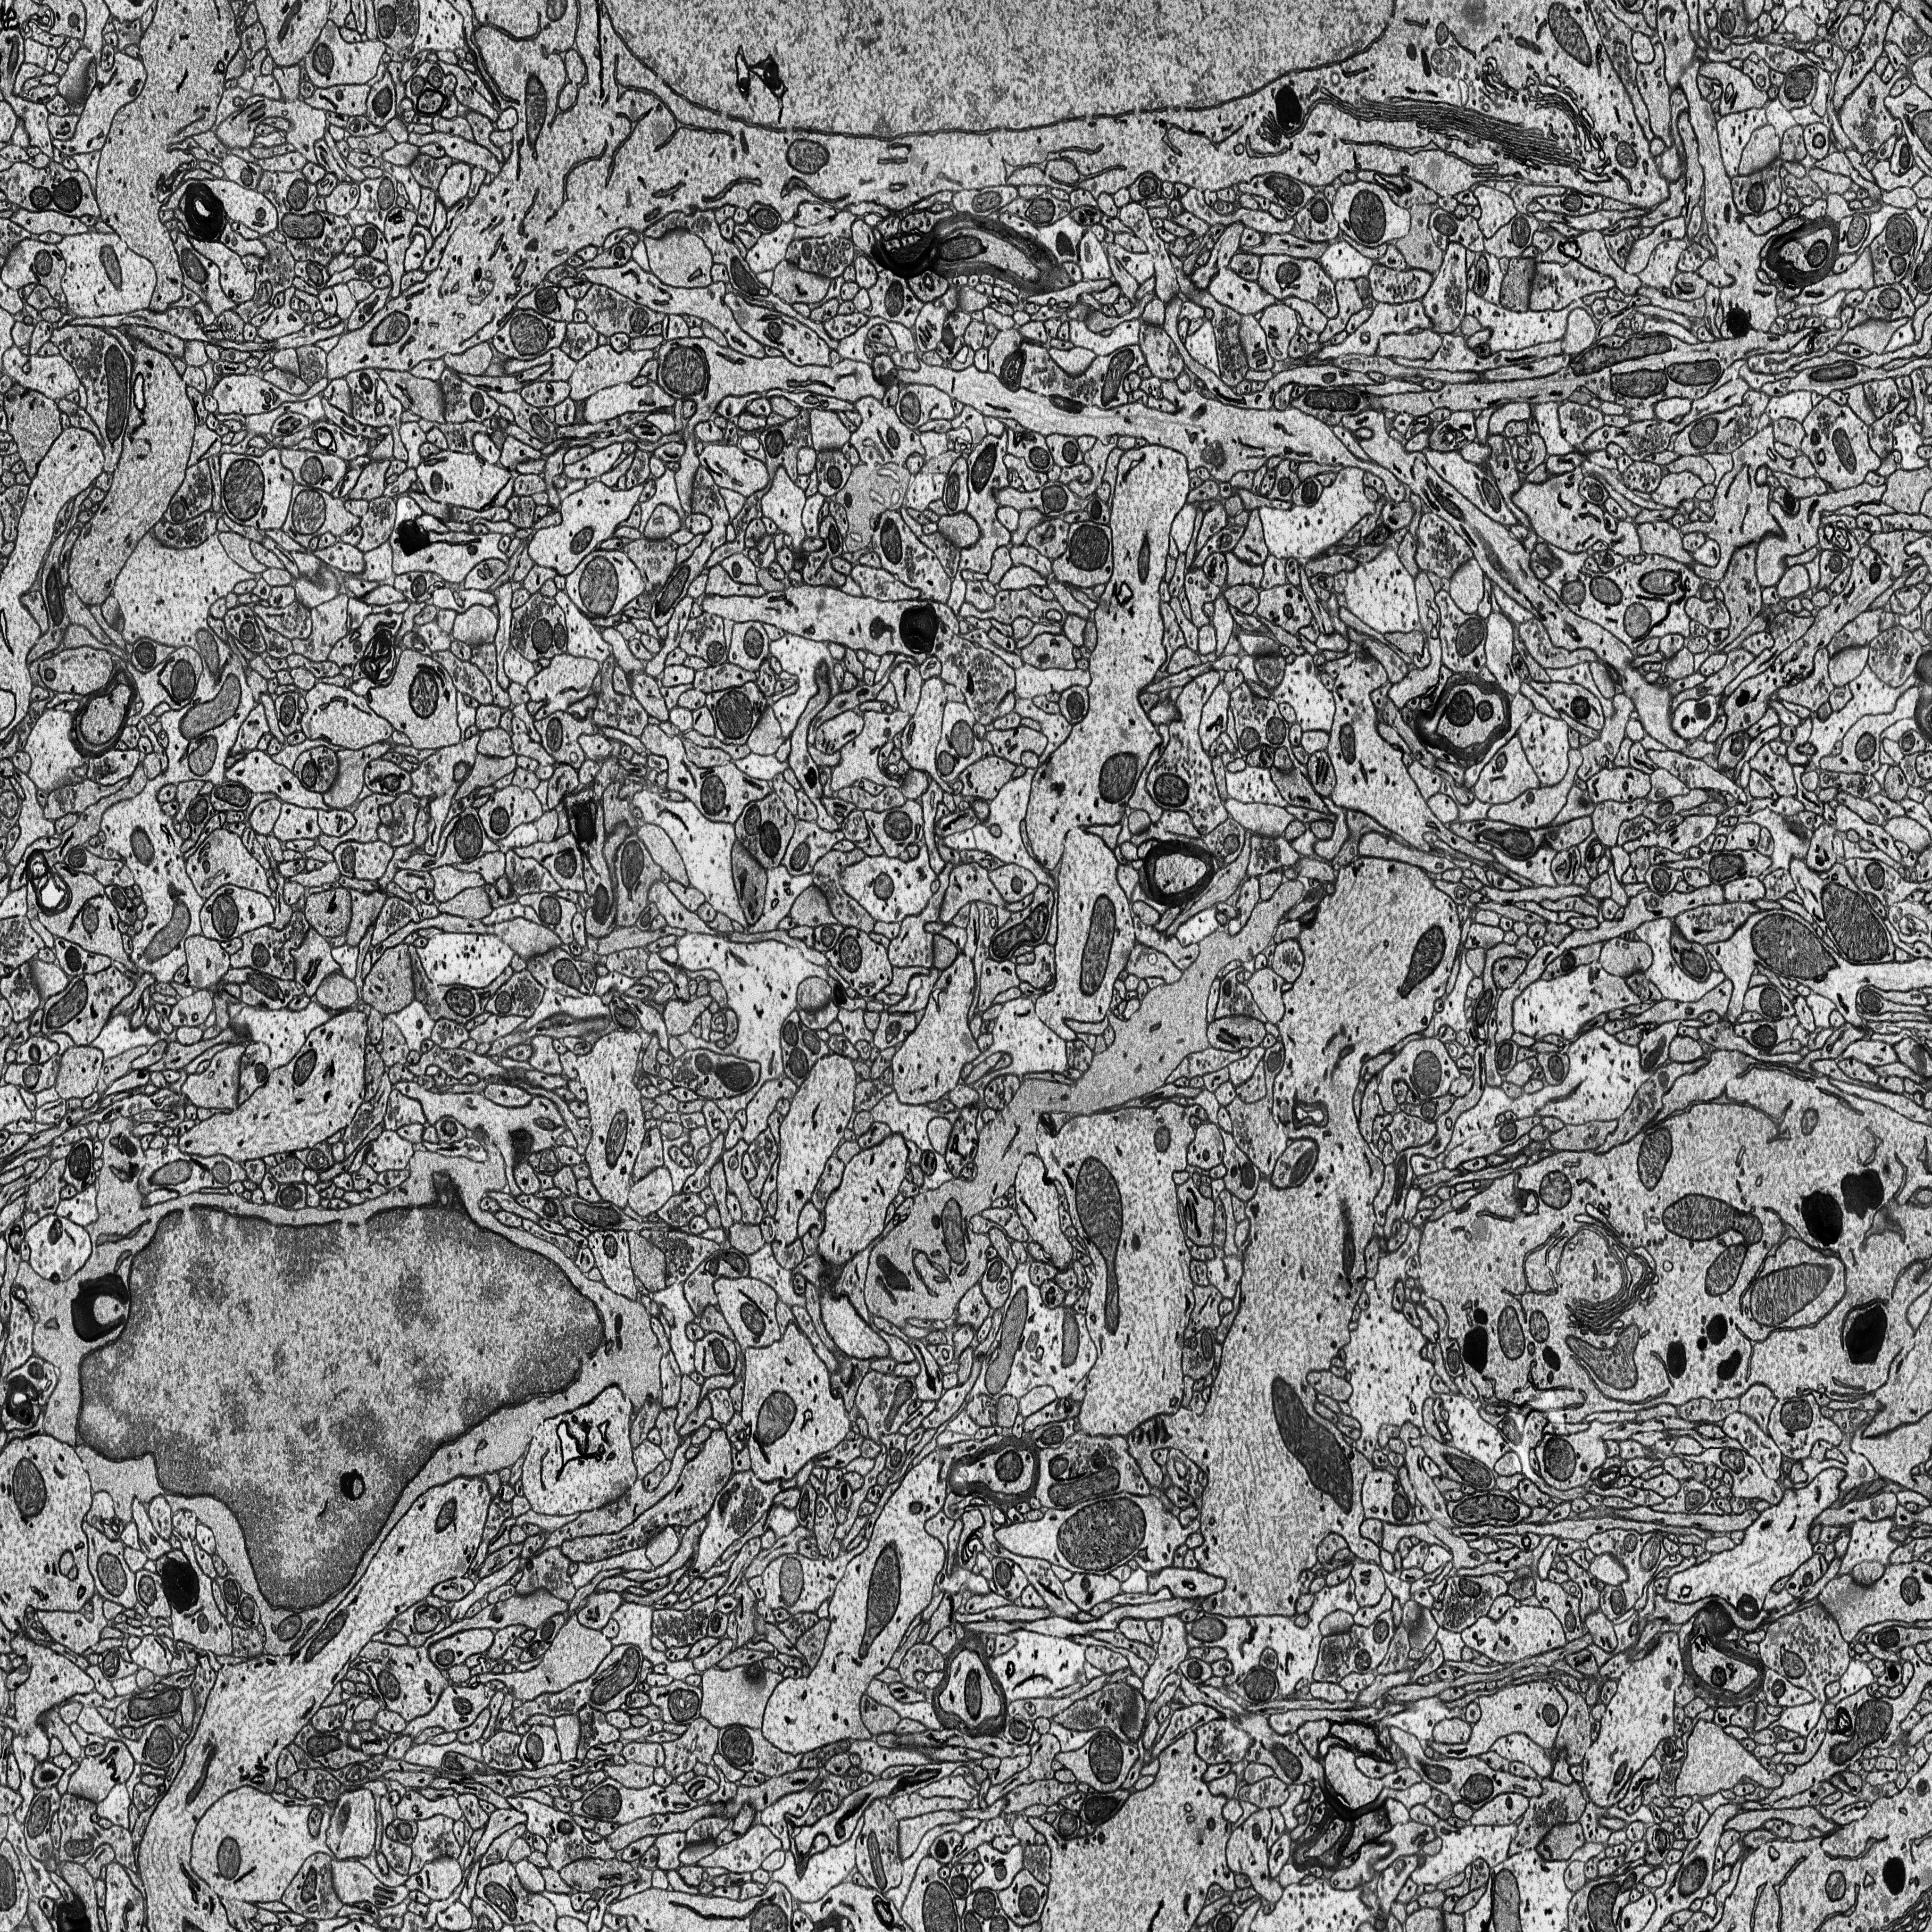
Electron microscopy slice of rat cortex tissue
Slice depth (z): 73
Mitochondria instances in slice: 373